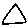
Label: triangle